Question: I want to send a vCard via simple SMS.
I've created a vCard in the format below.
'''
BEGIN:VCARD
VERSION:3.0
N:;Sahil;;;
FN:Sahil
EMAIL;type=INTERNET;type=HOME:s.k@yahoo.com
TEL;type=CELL:98-76-543210
END:VCARD
'''
I'm trying to send the above in 'MFMessageComposeViewController'. When I send the message, the other device receives it as a simple SMS.
I want to know if its possible to send a vCard via normal SMS in iPhone? If yes, is there some encoding I need to follow?
Just an information on how vCard is sent from a BlackBerry device
'''
sms.setPayloadData(card.getBytes("ISO-8859-1"));
'''

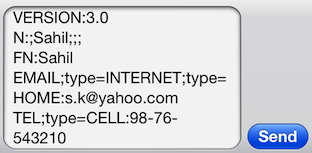
Answer: What you are trying to do is not possible. You can only send plain text via the public API of MFMessageComposeViewController. No attachments or alternate content is currently supported.